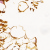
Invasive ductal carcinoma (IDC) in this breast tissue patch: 0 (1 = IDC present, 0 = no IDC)